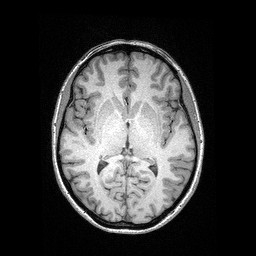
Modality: T1w
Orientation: coronal
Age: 26
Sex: female
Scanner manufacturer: siemens
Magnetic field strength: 3 T
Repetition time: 2.4 s
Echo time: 0.03 s